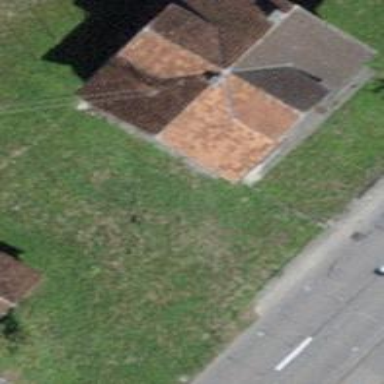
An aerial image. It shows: Detached building.